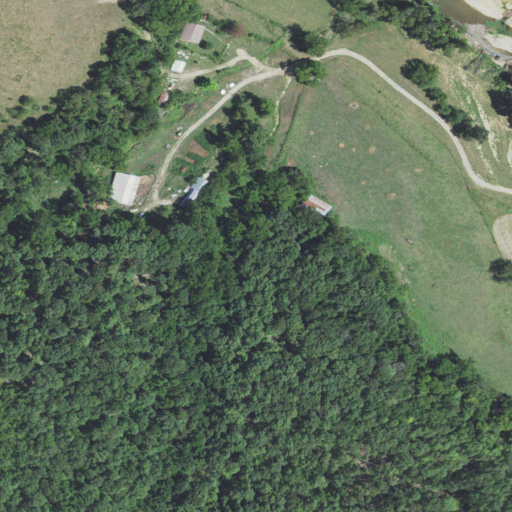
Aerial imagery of valley in Missouri named Major Hollow containing deciduous forest, pasture, open development, medium intensity development, and barren land